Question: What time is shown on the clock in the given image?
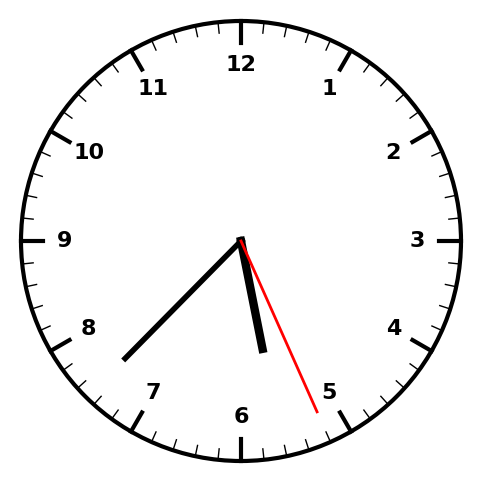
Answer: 05:37:26